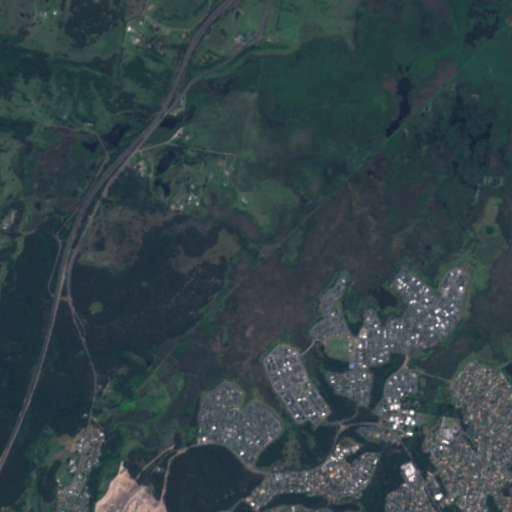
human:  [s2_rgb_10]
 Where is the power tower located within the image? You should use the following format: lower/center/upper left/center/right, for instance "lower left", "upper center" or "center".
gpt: The power tower is located in the upper left of the image.
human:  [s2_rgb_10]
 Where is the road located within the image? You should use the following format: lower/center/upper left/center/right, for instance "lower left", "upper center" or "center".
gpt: There is no road in the image.